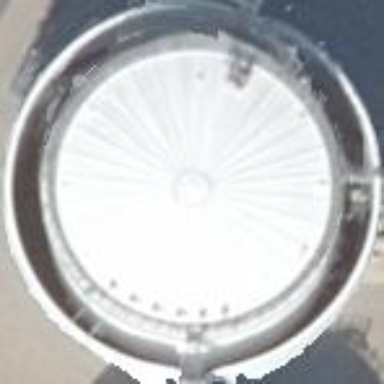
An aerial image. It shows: Gasometer inside building.